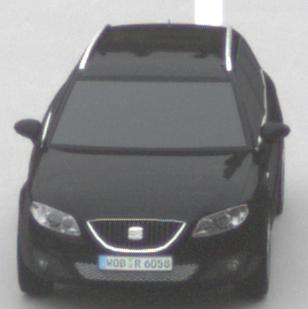
Make: SEAT
Model: Exeo ST 1.6
Detailed model: Exeo (3R) ST
Model produced from: 2010/05
Model produced until: 2010/08
Doors: 5
Color: black
Road condition: dry road
Daytime: midday
Contrast: low contrast